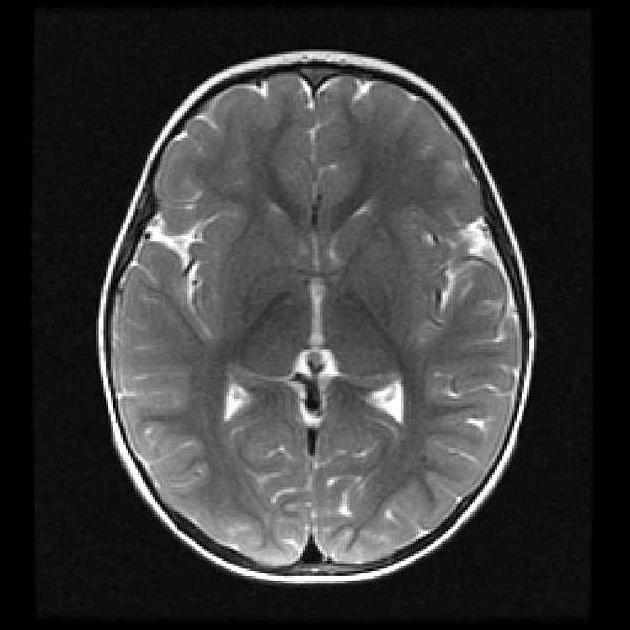
Label: notumor